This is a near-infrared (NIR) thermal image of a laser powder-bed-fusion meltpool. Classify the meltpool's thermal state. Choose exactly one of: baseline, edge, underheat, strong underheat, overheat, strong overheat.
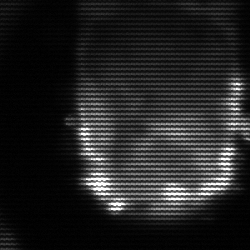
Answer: baseline